Field crop: maize
Growth stage: 1
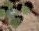
Species: chenopodium